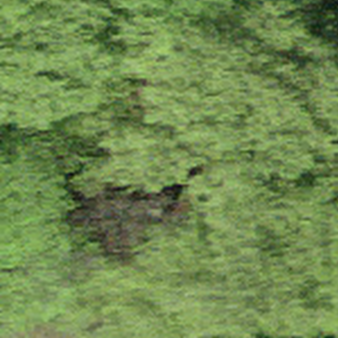
Label: other